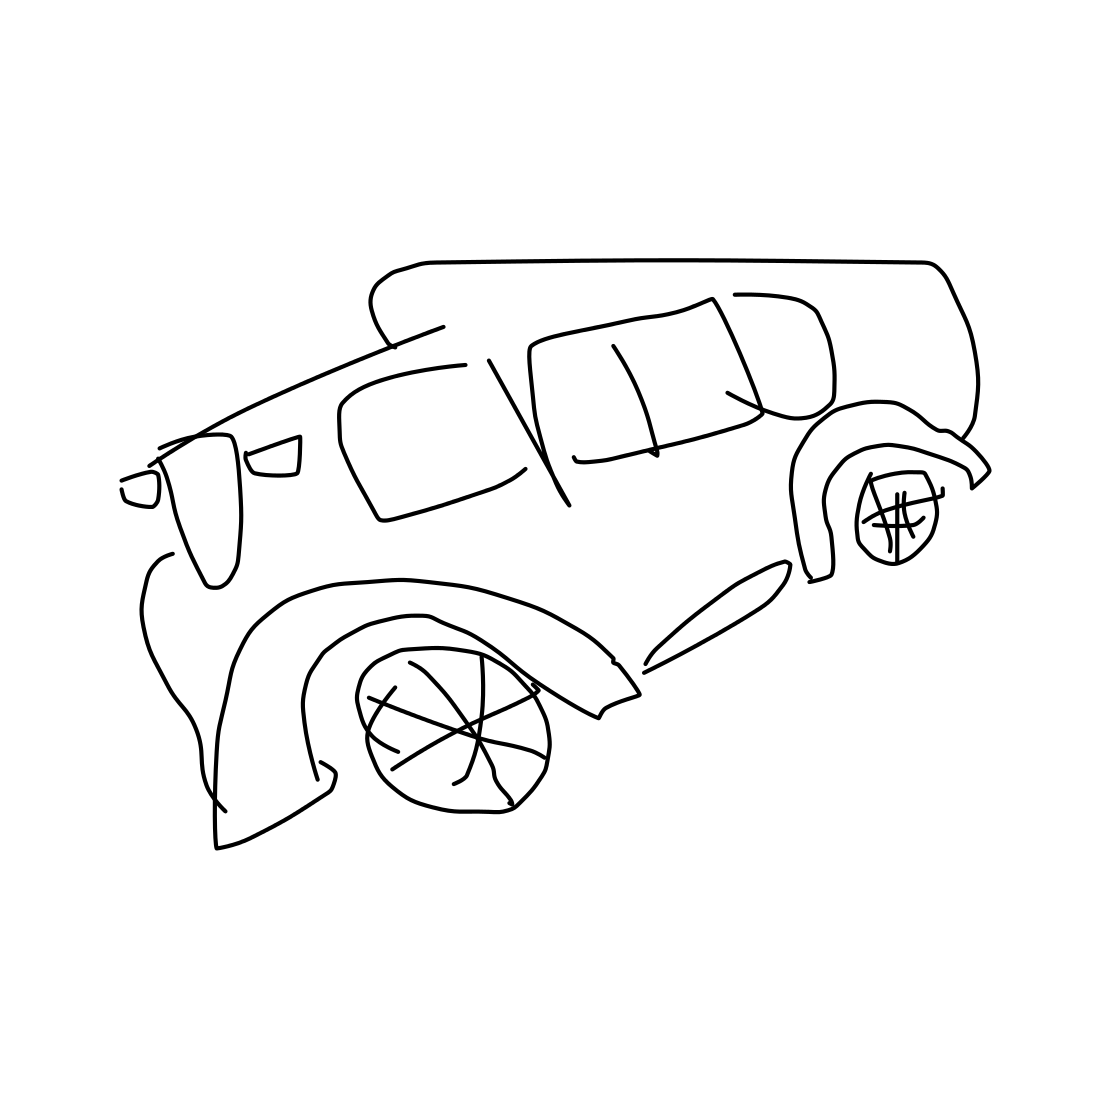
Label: car (sedan)